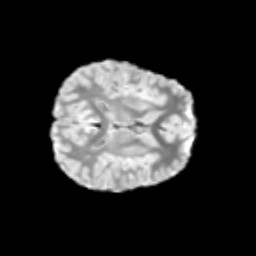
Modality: T2w
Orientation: axial
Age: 9
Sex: female
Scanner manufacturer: siemens
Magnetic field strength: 3 T
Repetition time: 3.8 s
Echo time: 0.07 s